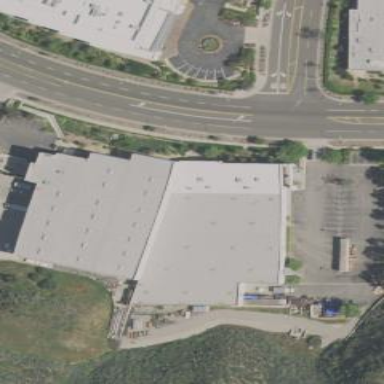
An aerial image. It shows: Warehouse building.